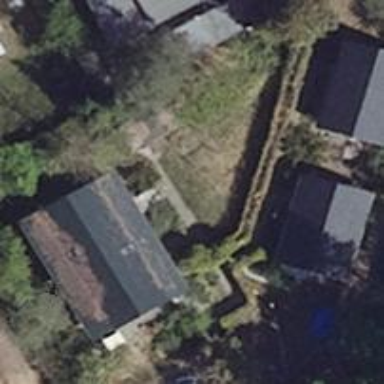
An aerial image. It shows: Bungalow-style building.